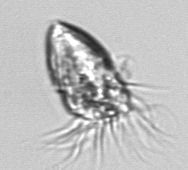
Label: Strombidium_morphotype1